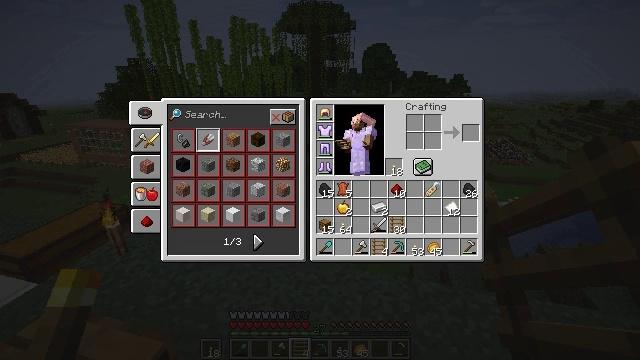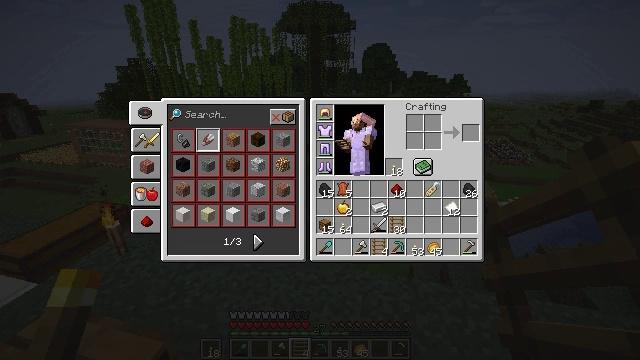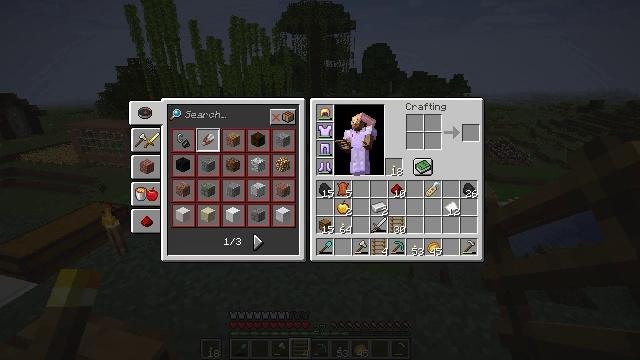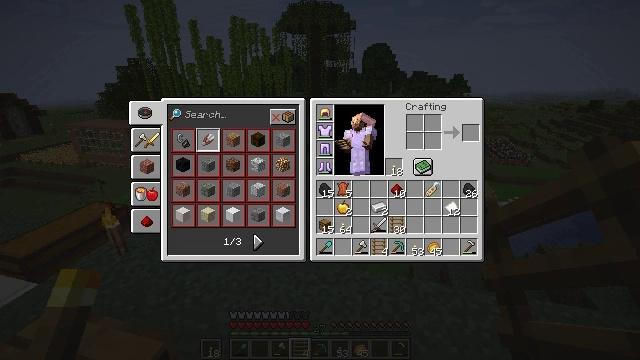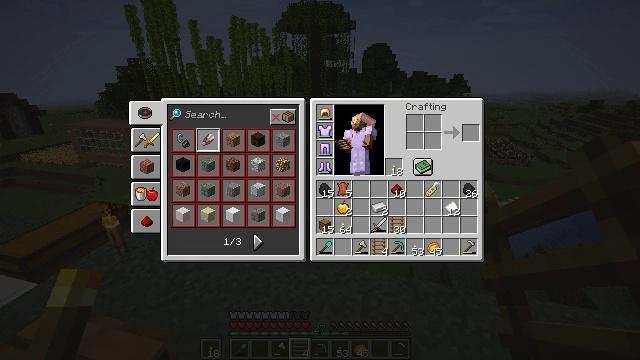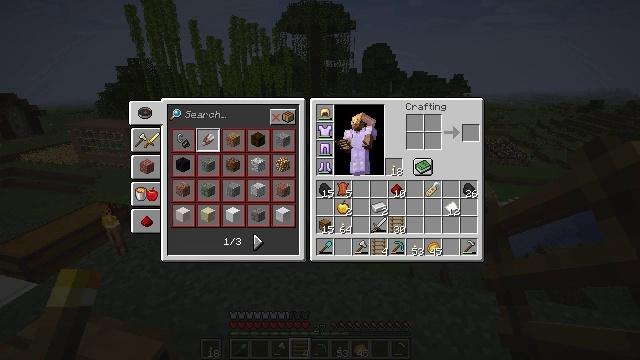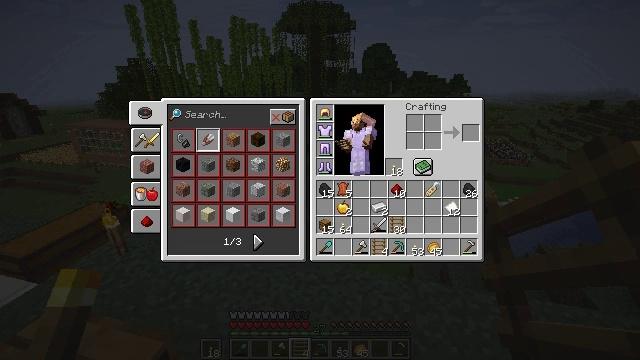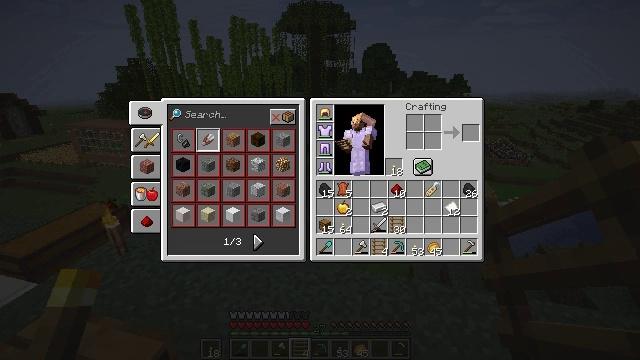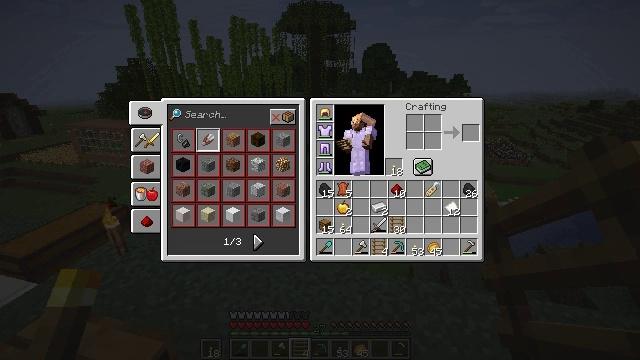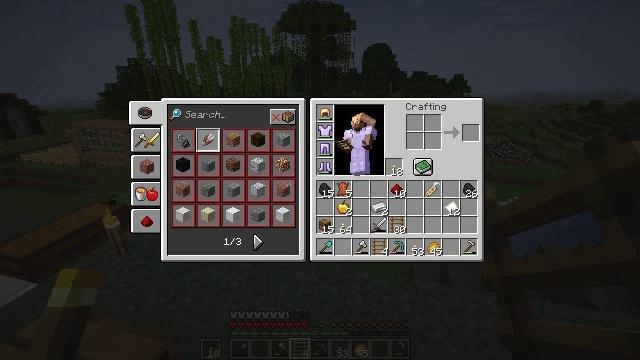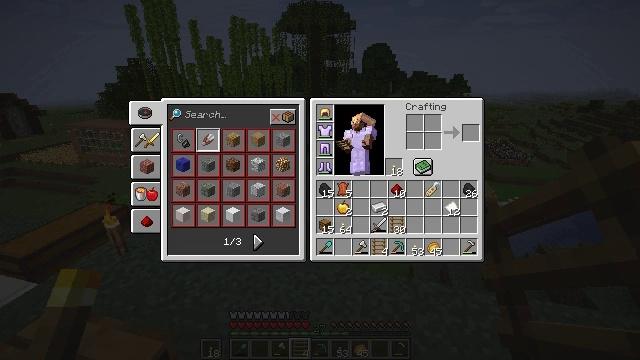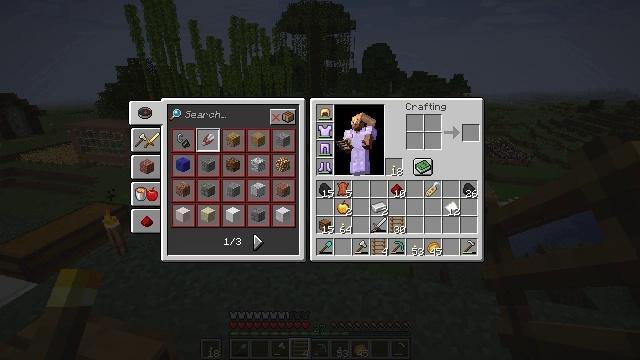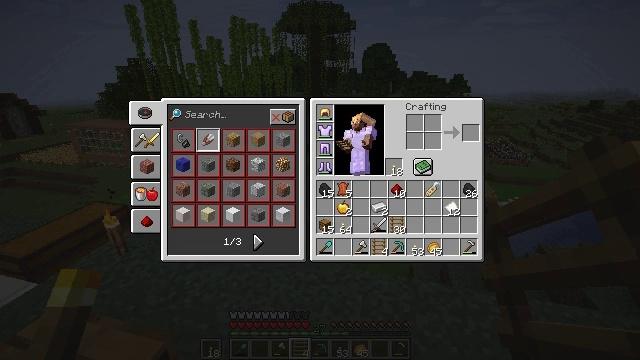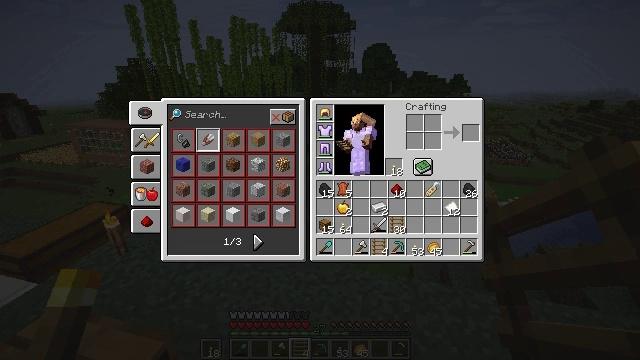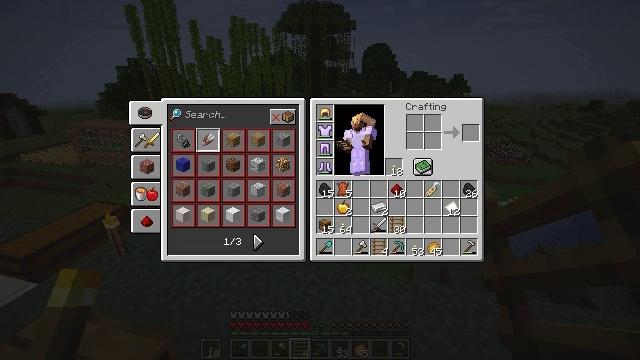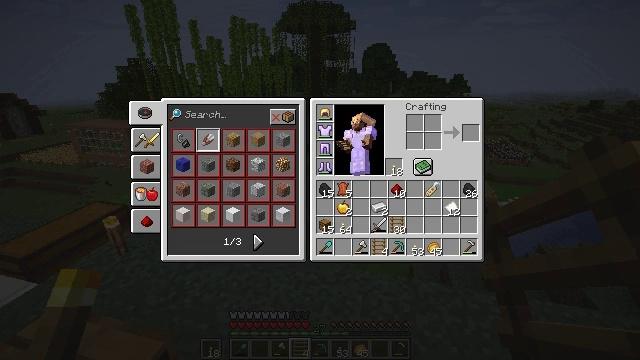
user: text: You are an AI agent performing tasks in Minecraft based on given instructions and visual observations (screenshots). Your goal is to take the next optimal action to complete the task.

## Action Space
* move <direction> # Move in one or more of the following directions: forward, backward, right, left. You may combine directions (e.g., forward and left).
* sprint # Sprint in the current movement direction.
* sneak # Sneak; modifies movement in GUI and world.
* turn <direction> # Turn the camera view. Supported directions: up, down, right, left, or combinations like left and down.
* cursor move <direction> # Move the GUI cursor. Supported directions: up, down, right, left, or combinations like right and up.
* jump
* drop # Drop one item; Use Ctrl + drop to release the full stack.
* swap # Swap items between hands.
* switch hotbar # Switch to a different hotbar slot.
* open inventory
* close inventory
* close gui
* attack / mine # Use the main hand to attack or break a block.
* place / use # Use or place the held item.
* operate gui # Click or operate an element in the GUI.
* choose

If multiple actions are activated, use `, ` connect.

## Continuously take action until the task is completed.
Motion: motion action
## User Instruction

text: Break the ladder to collect it.
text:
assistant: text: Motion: no_op
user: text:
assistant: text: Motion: no_op
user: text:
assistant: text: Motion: no_op
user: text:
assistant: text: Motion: no_op
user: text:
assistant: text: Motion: no_op
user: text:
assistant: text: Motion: no_op
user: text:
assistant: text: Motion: no_op
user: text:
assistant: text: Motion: no_op
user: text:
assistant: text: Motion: no_op
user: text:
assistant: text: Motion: no_op
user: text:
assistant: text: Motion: no_op
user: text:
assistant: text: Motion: no_op
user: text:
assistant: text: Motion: no_op
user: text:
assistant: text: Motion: no_op
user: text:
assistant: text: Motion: no_op
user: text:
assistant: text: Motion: no_op
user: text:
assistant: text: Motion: no_op
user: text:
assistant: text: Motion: no_op
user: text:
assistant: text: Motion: no_op
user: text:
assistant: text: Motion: no_op
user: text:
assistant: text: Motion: no_op
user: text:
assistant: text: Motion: no_op
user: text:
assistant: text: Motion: no_op
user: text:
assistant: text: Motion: no_op
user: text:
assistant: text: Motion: no_op
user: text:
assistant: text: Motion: no_op
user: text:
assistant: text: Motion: no_op
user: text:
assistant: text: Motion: no_op
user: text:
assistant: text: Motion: no_op
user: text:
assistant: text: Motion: no_op